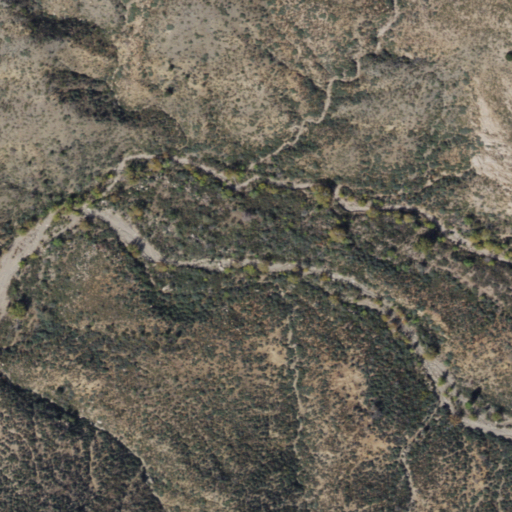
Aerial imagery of valley in Arizona named Kelly Canyon containing shrub and grassland